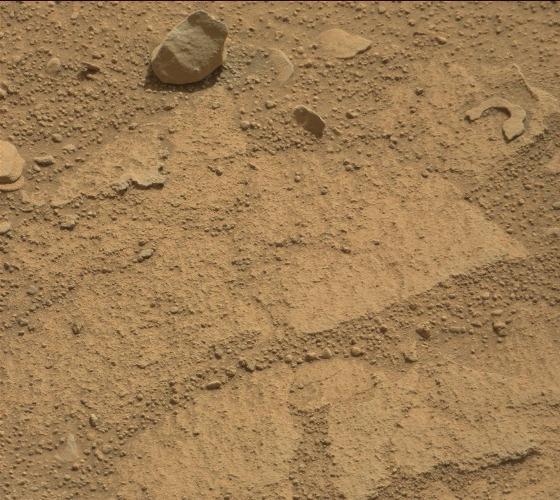
Terrain classes present: Bedrock, Gravel / Sand / Soil, Rock, Shadow